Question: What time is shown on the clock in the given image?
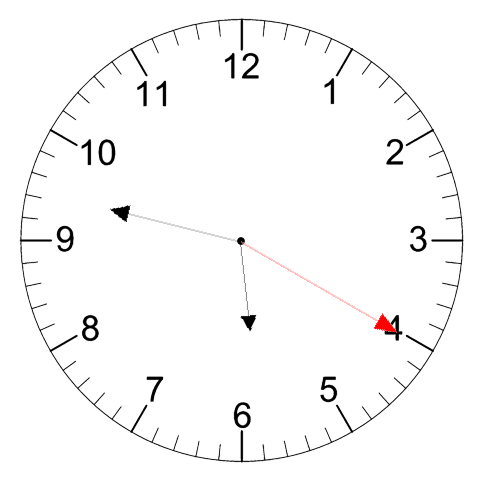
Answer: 05:47:20